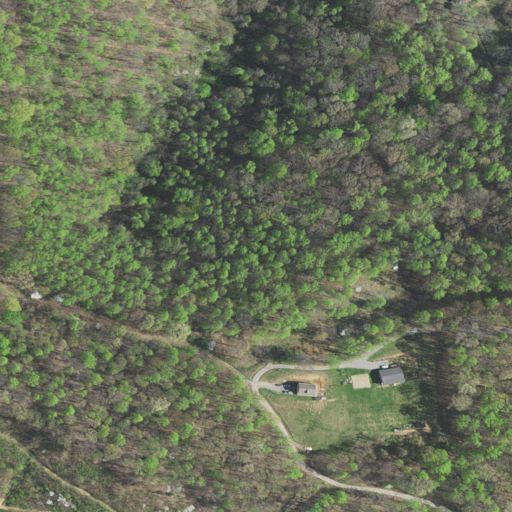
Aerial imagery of gap in Virginia named Pisgah Gap containing deciduous forest, open development, shrub, and grassland